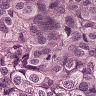
Metastatic tissue present: yes